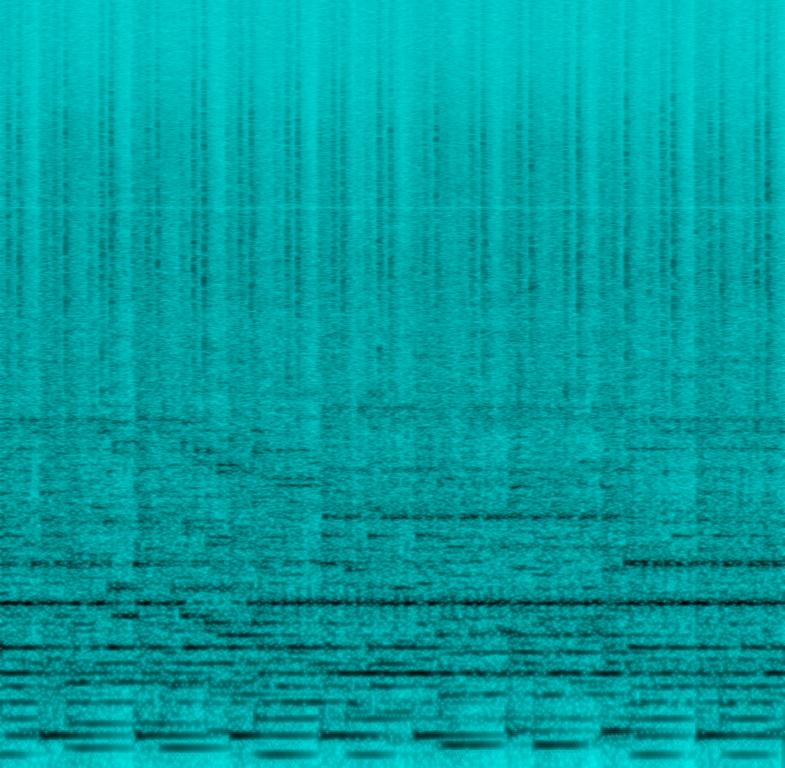
A lot of marimbas are being played with the same melody. Along with a bass marimba playing low notes as bassline. Maracas are providing the rhythm. This is an amateur recording. The audio-quality is not the best. This song may be playing for a live concert.